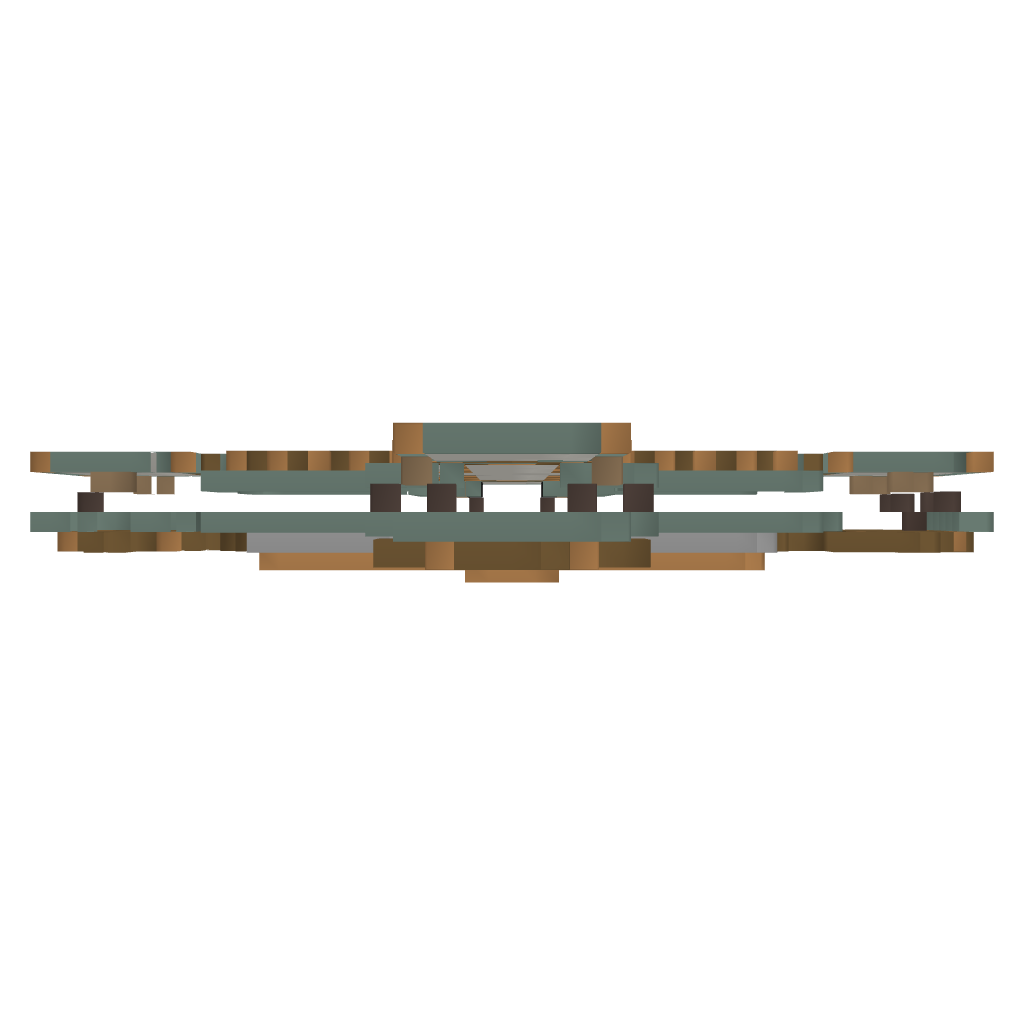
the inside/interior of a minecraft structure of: Cross Garden